Question: It just happened right after upgrading to v2.2, where androids studio is showing the full package name of the project for each package I create!

Anyone has any idea how to hide the full package name and just showing the package name the I am creating?
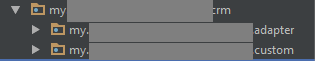
Answer: This is because you have the 'Flatten Packages' option active. To return to the default behavior you must turn this option off by going to your Project view at the left side (usually) and then on the click 'Show Option Menu' Icon (a little cog on the top of this sidebar)
Image guide: <URL>
There is currently a bug issued here about the same problem fairly recent
<URL>
They suggest that the bug has to do with enabling 'dataBindings' in your project and they already looking for a fix to this as we speak.
On the other hand if you do not have 'dataBindings' enabled please try the following: Close AStudio, remove the .idea folder from your project, and then import your project again.